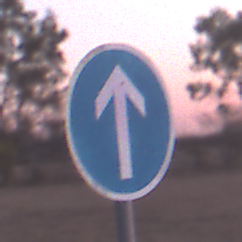
Verkehrszeichen: VorgeschriebeneFahrtrichtungGeradeaus
Umgebung: Outdoor, Nature
Tageszeit: SunriseSunset
Wetter: Clear
Licht: Natural
Jahreszeit: NotSpecified
Kontrast: LowContrast